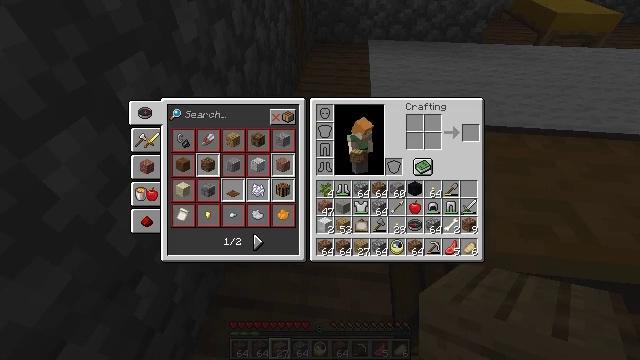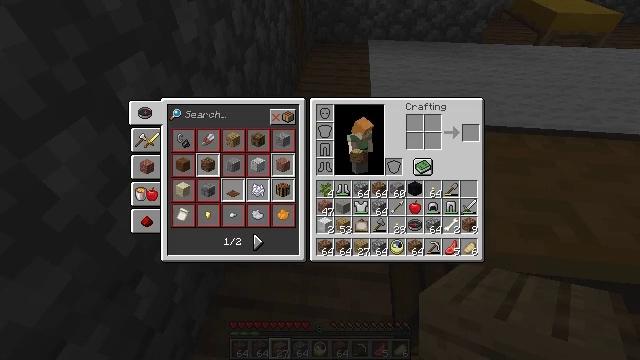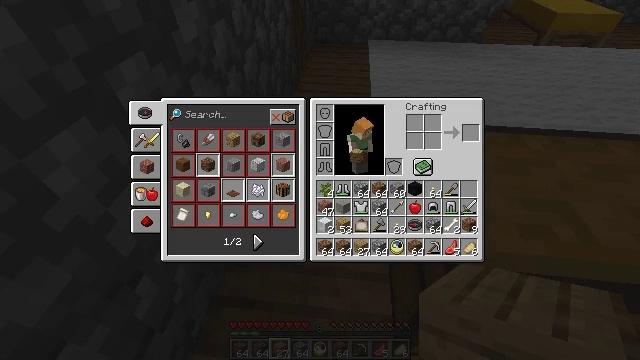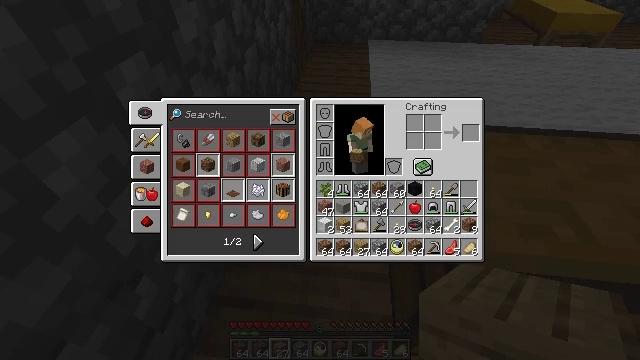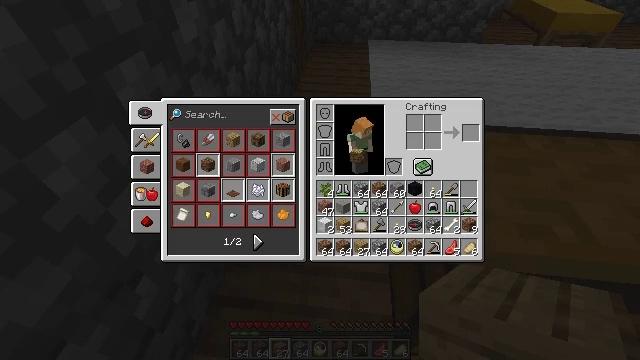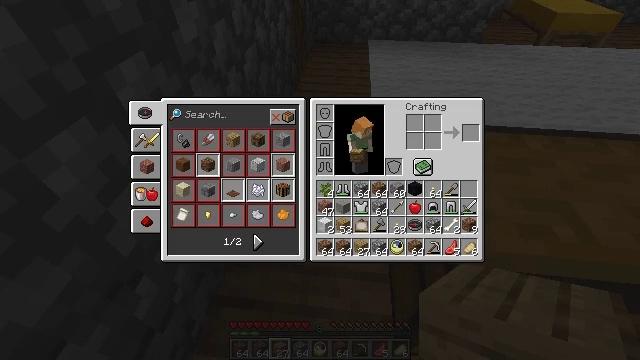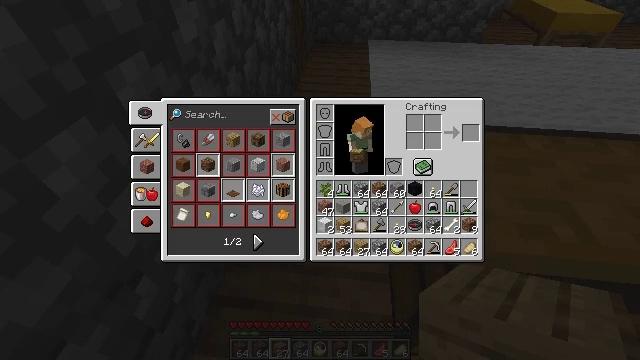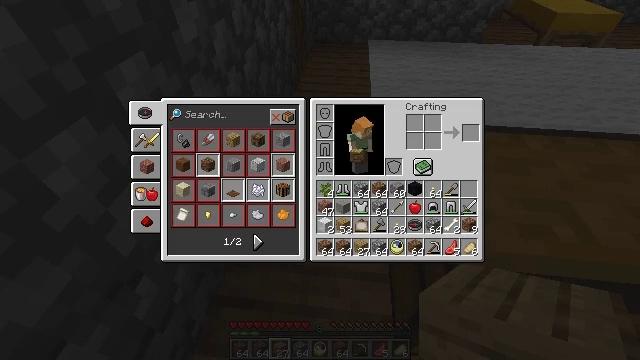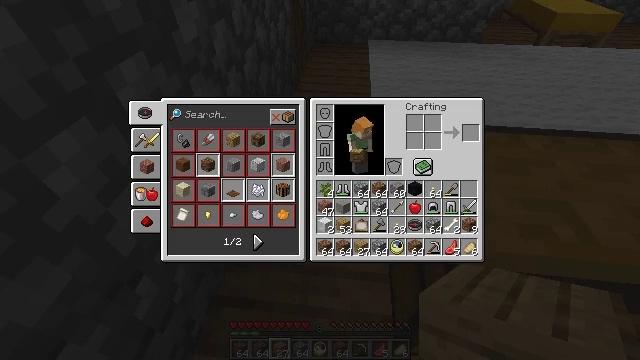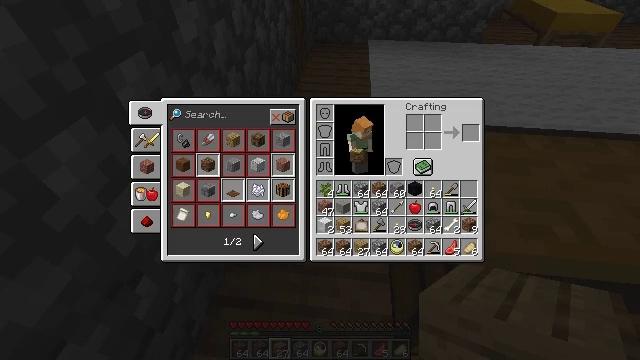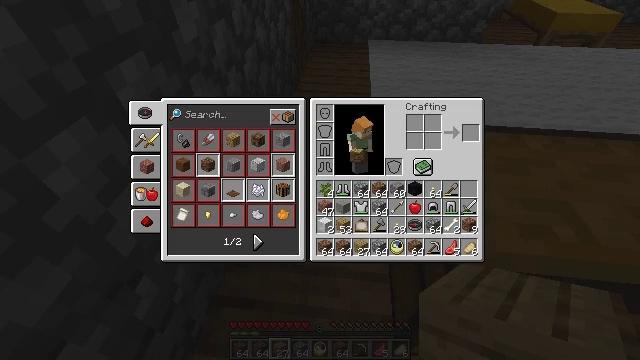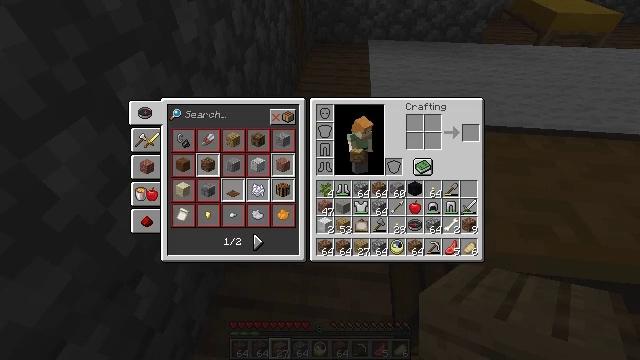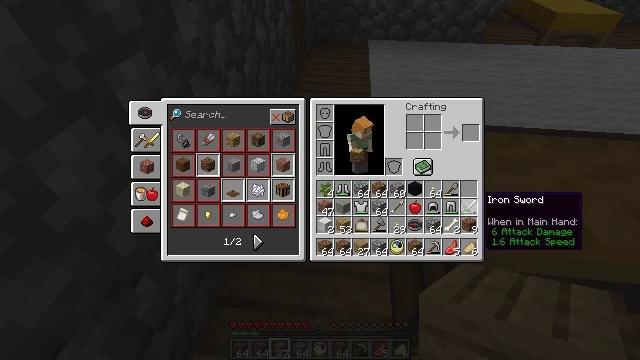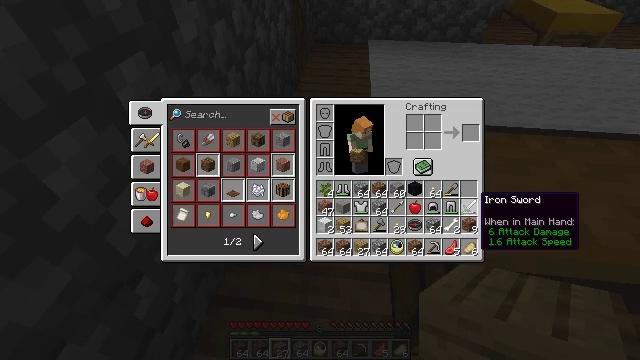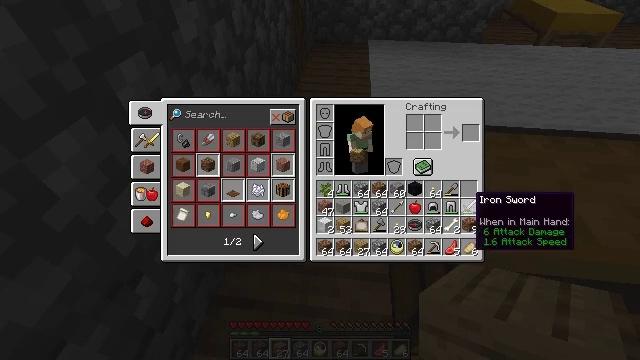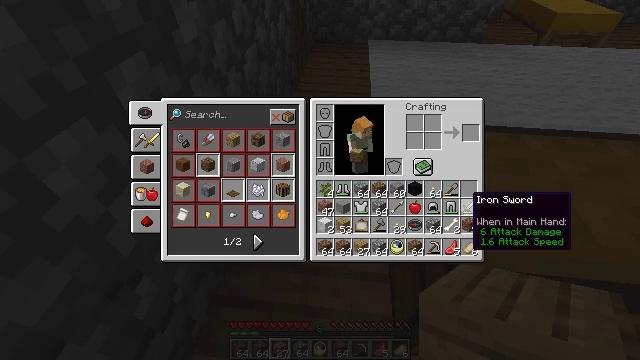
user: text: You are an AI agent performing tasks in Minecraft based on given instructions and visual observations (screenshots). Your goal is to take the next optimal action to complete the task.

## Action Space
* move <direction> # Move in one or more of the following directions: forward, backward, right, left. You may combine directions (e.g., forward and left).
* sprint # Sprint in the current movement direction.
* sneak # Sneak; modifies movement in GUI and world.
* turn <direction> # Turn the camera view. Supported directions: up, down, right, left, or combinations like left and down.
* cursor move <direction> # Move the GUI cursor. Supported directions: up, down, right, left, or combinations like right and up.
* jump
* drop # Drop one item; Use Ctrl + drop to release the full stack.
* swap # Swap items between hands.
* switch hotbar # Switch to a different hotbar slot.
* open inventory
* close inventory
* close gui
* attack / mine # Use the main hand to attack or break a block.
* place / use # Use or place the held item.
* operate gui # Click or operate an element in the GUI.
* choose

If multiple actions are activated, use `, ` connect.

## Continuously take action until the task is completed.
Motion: motion action
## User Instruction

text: Break spruce planks from a structure.
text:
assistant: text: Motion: no_op
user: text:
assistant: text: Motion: cursor move up
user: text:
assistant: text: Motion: cursor move up
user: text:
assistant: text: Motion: no_op
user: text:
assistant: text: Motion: no_op
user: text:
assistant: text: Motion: no_op
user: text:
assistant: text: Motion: no_op
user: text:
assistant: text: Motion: no_op
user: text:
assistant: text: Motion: no_op
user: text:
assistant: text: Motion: no_op
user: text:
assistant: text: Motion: no_op
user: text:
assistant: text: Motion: cursor move left
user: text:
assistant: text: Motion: no_op
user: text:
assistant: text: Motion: no_op
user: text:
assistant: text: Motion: no_op
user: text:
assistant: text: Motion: no_op
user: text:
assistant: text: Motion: cursor move left
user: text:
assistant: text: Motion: cursor move left
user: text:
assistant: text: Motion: cursor move left
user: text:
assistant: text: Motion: no_op
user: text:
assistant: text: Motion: cursor move left
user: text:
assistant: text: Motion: cursor move left
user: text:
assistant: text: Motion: no_op
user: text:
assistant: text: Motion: no_op
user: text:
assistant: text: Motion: no_op
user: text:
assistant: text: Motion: no_op
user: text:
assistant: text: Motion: no_op
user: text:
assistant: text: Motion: no_op
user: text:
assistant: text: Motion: no_op
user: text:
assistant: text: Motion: no_op